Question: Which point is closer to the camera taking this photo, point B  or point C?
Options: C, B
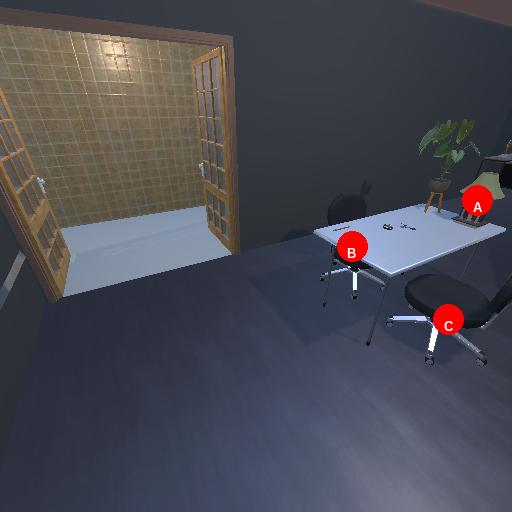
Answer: C